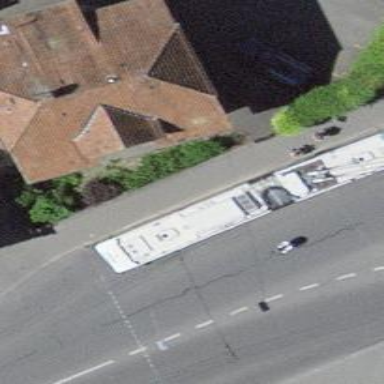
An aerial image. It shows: Bus stop with sheltered platform for public transport.